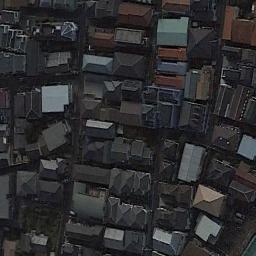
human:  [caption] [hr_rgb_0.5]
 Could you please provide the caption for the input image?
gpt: A dense residential area has lots of houses arranged neatly .

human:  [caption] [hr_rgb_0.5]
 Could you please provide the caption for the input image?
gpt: The houses line up neatly .

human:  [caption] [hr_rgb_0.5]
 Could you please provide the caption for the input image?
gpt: The dense residential is next to the road .

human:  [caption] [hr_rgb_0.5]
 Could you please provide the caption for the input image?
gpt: There are many roads and neatly arranged houses and trees in densely populated areas .

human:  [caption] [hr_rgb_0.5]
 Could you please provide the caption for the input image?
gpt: There are buildings of different colors on a dense residential area .